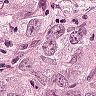
Metastatic tissue present: yes